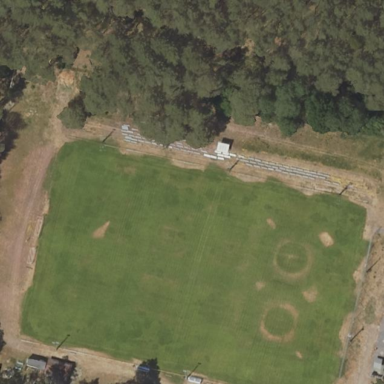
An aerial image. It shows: Recreation ground.